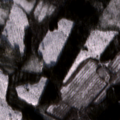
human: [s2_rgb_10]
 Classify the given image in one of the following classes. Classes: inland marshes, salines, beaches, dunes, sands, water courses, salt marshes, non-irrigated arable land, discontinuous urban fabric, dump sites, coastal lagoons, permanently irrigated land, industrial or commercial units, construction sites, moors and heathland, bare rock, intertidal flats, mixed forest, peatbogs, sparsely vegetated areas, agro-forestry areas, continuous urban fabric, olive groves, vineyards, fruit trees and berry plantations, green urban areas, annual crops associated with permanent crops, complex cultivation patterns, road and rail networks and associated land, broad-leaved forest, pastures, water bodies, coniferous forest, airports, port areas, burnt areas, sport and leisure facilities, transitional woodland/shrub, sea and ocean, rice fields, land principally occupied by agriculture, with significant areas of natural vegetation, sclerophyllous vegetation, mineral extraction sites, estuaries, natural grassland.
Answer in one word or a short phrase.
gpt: coniferous forest, mixed forest, peatbogs